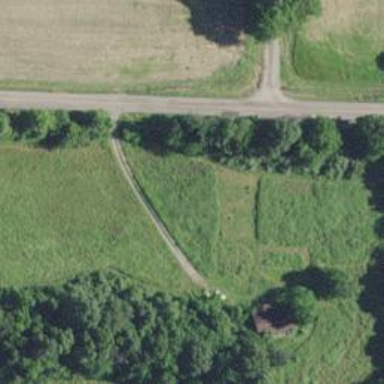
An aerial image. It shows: Driveway.